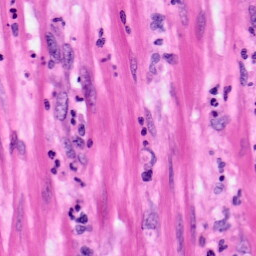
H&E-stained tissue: Pancreatic